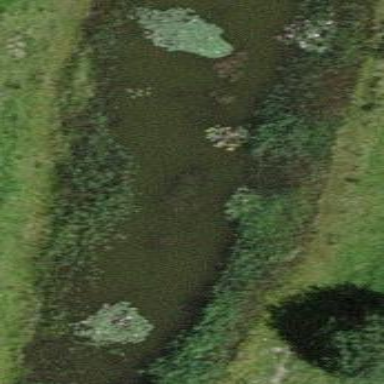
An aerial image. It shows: Pond with natural water.